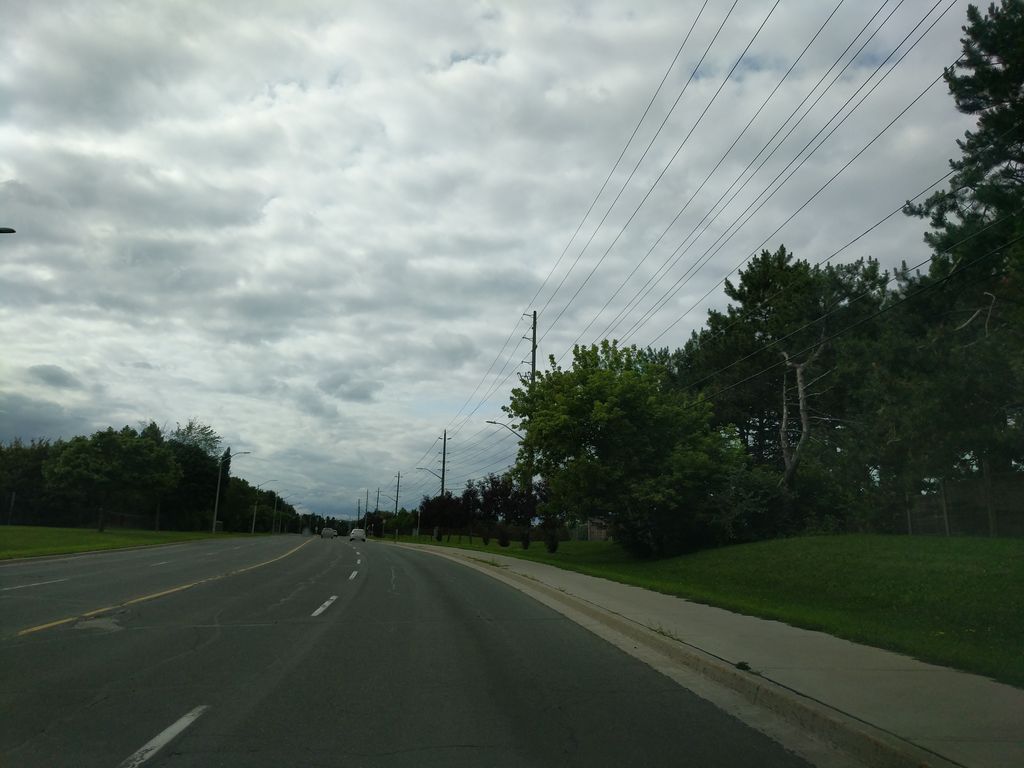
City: toronto